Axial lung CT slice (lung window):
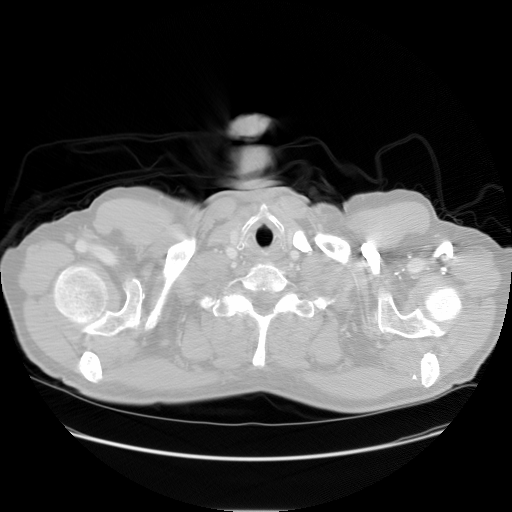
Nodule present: no